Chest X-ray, PA view. Patient: 56 years old, sex M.
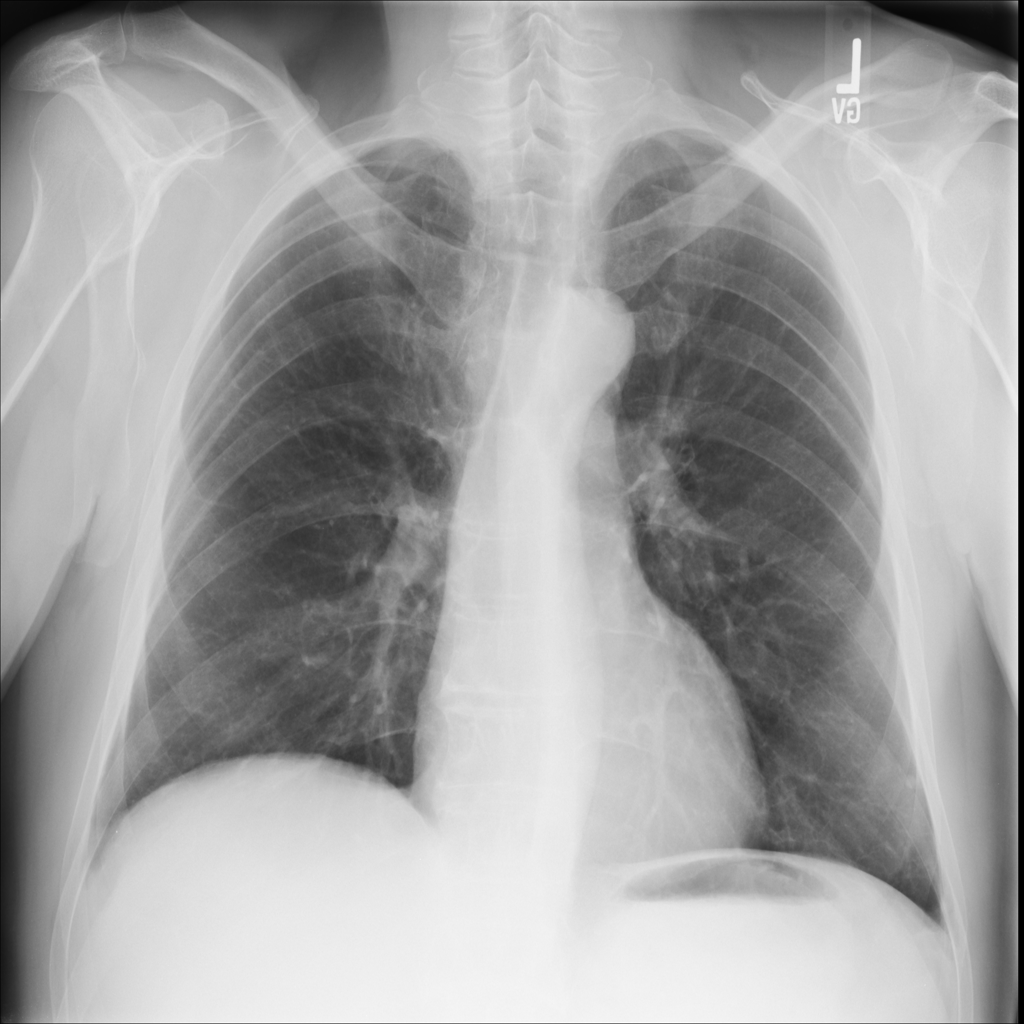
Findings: No Finding